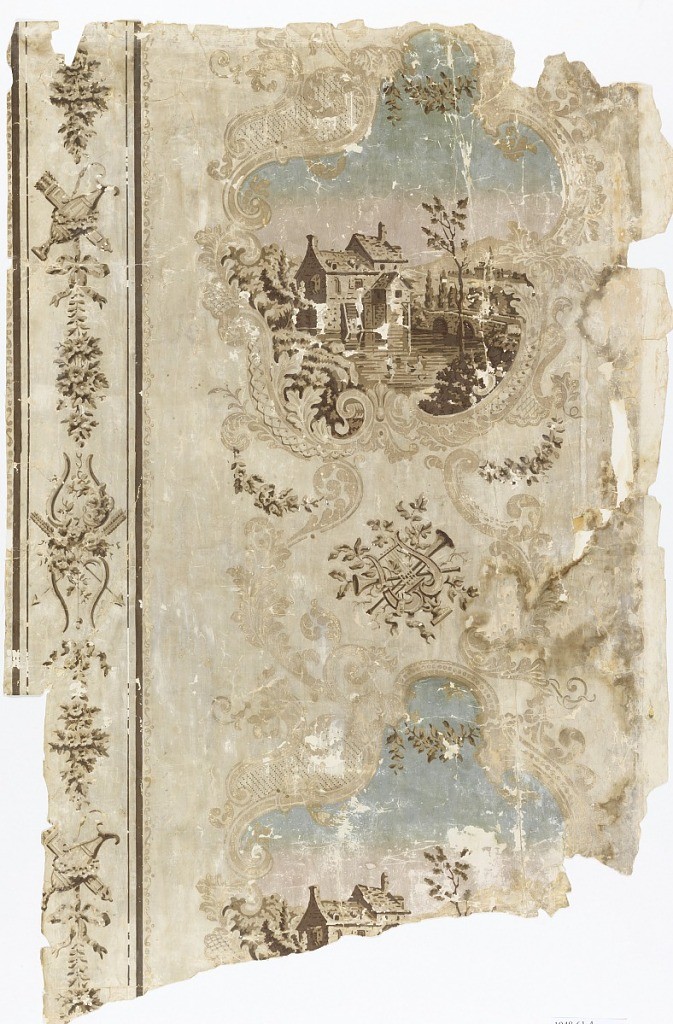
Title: Sidewall
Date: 1835
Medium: Block printed on machine-made paper
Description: A scroll frame encloses the major motif, a mill pond scene with mill and bridge in the background. Irise sky that shades from blue to lavender. Ducks swim on the pond in foreground. Smaller motif, above and below, is a musical trophy. A border at the left has arrow trophies and garlands. Printed in blue, brown, and gray on gray-brown satin ground.